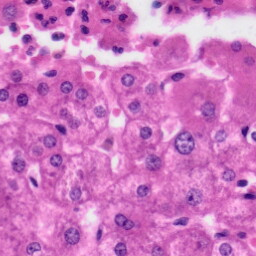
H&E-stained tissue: Liver